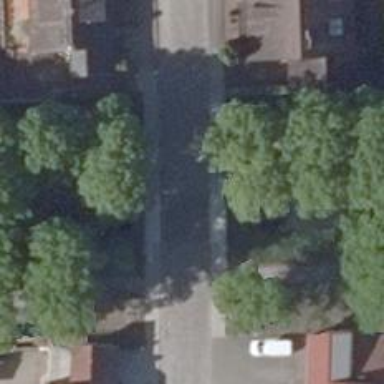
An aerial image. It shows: Residential road with bridge. Both sides of the road have sidewalks.